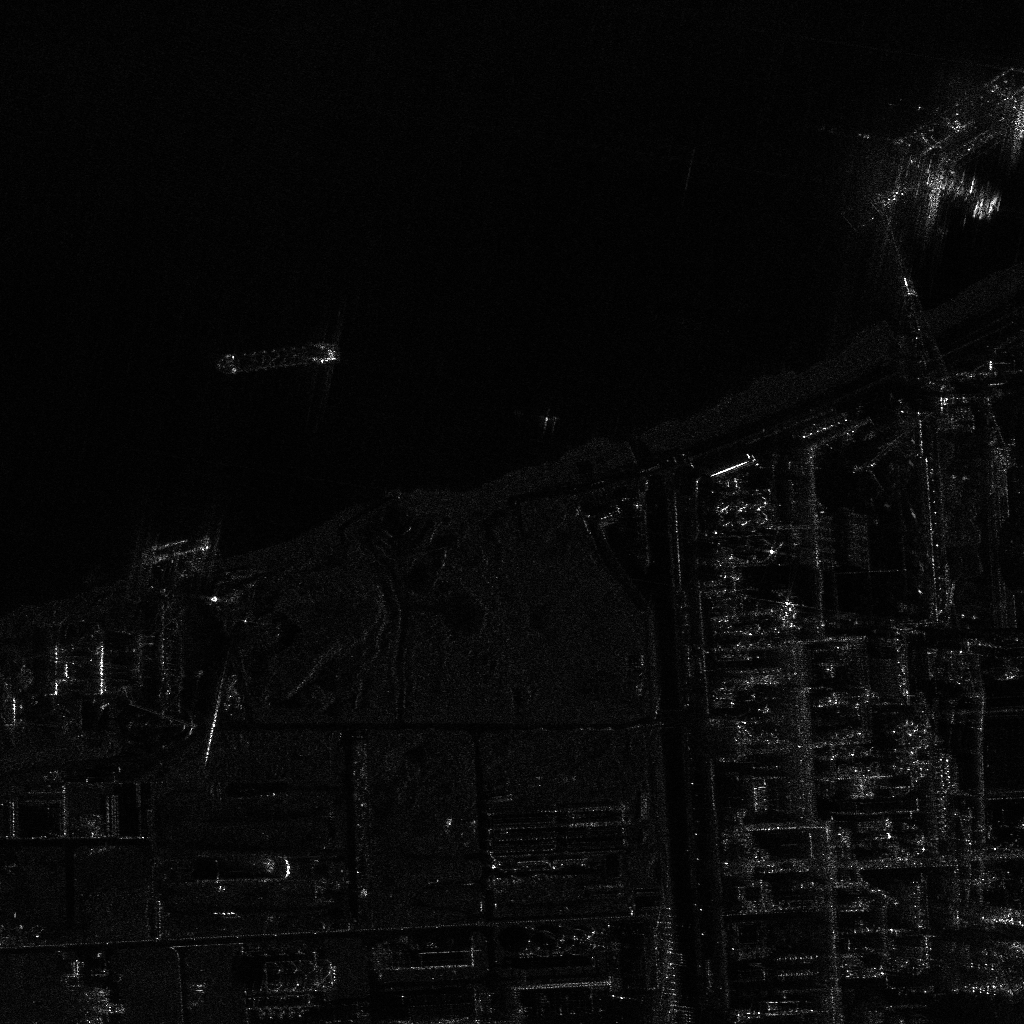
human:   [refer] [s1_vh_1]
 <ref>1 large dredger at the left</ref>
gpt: <box>[[25, 28, 28, 40, 85]]</box>